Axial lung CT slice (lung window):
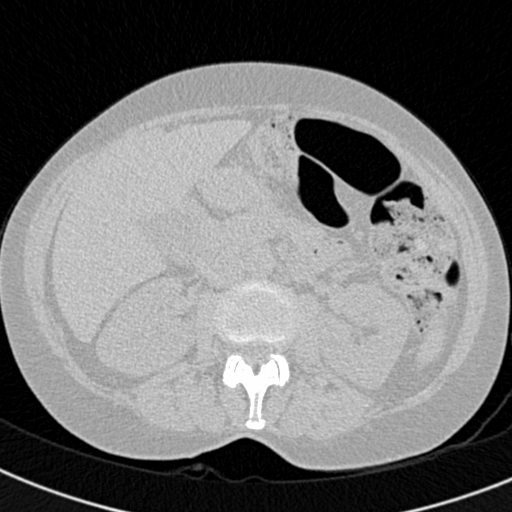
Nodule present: no